Interaction volume radius: 5 \u00c5
Interaction volume height: 10 \u00c5
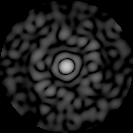
Disorder parameter: 0.8055